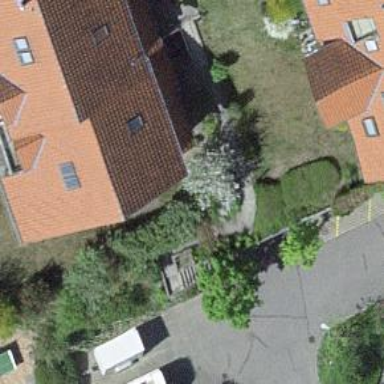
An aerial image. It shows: House with gabled roof that runs across the building.